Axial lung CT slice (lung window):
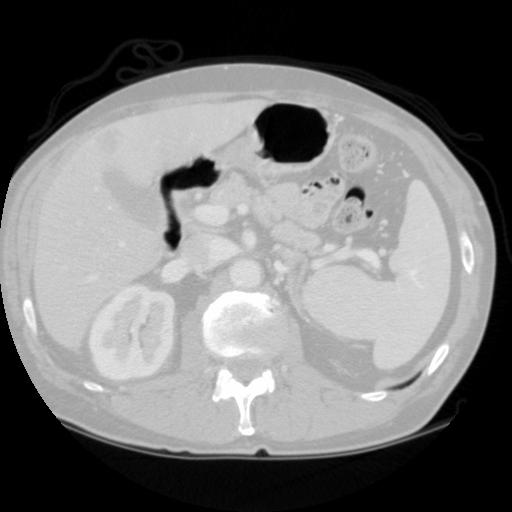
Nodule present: no